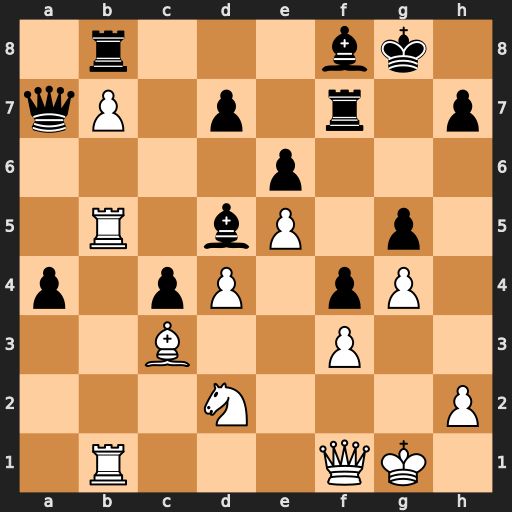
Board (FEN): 1r3bk1/qP1p1r1p/4p3/1R1bP1p1/p1pP1pP1/2B2P2/3N3P/1R3QK1
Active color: w
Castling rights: -
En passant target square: -
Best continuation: Ra5 Qxa5 Bxa5